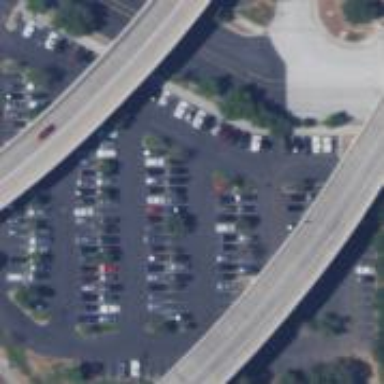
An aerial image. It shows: Parking lot with park and ride facilities.